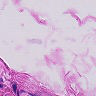
Metastatic tissue present: no